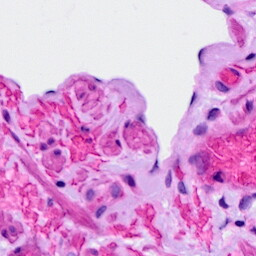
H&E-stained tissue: Ovarian